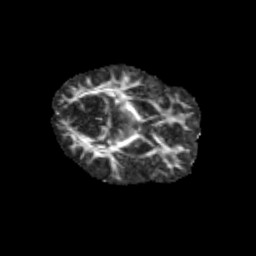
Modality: FA
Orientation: axial
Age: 9
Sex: male
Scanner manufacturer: siemens
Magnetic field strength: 3 T
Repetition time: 3.8 s
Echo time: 0.07 s